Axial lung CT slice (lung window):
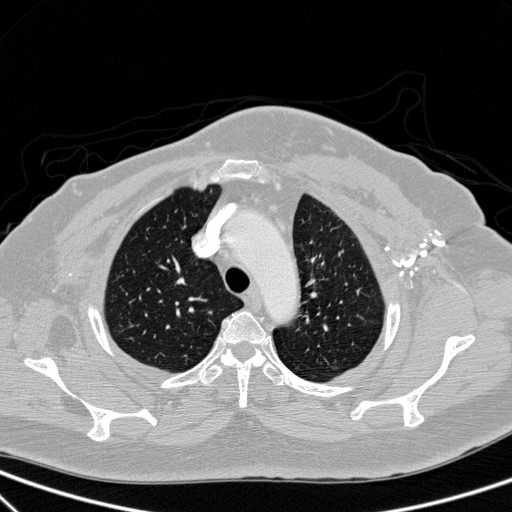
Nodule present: no